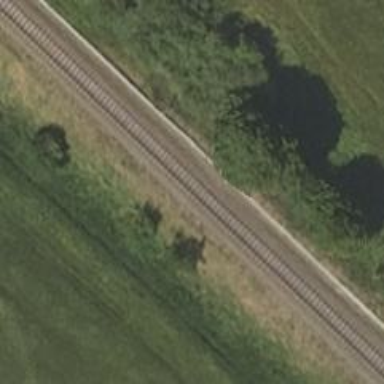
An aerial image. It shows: Railway milestone.